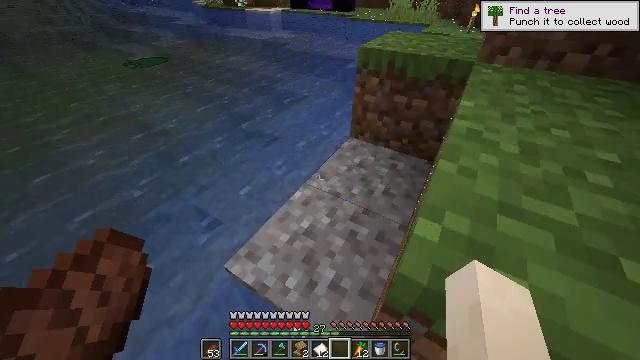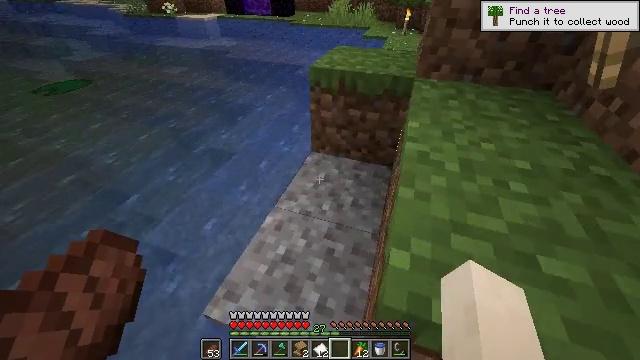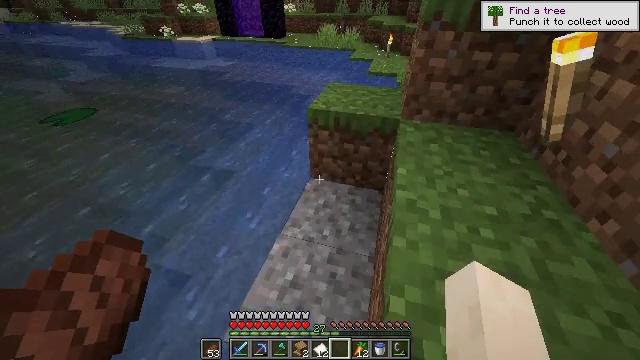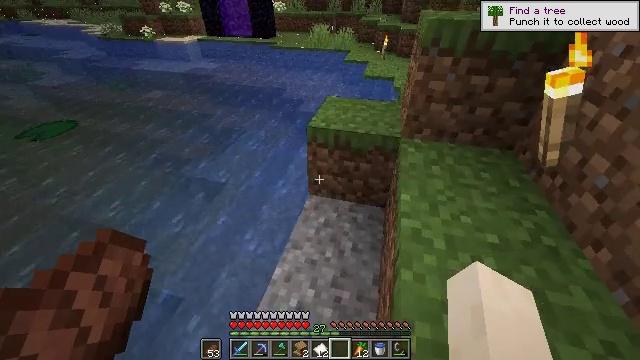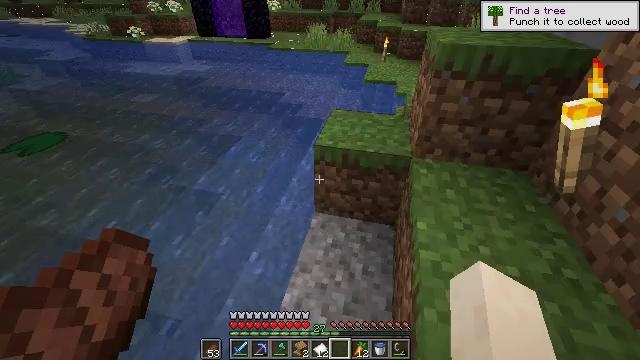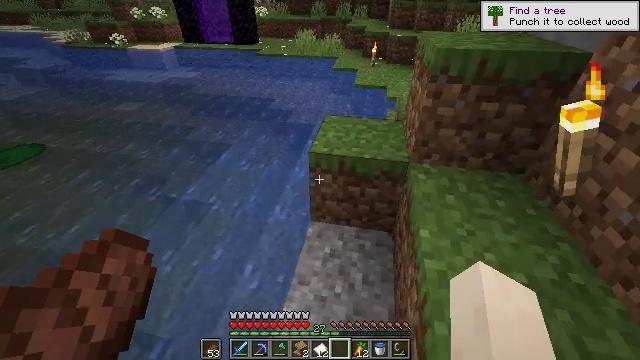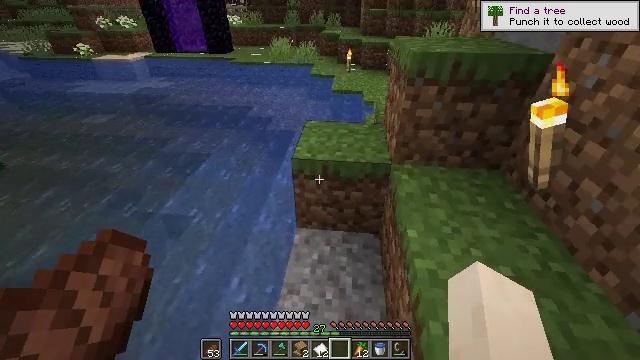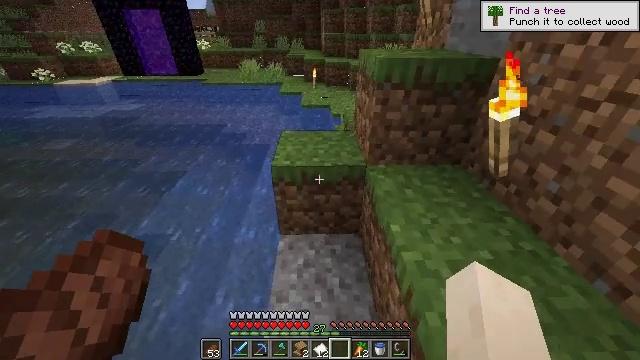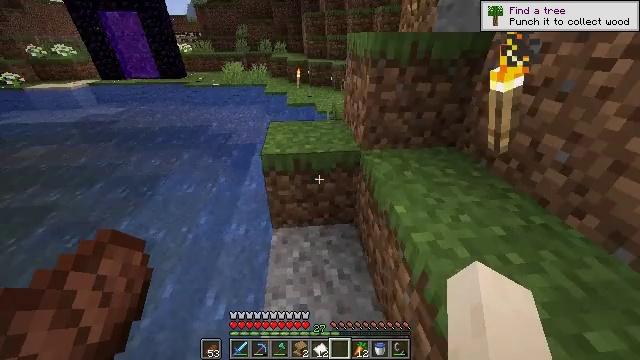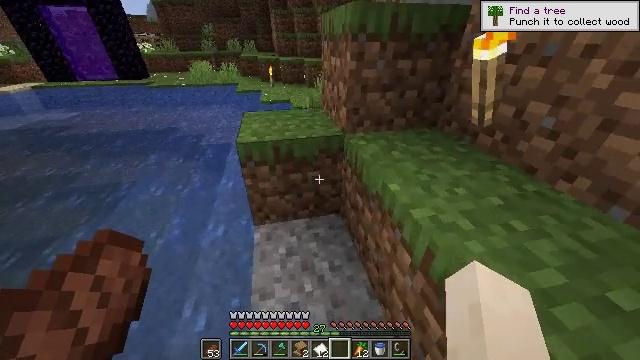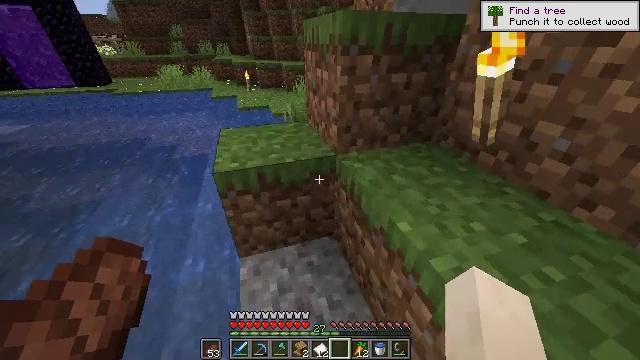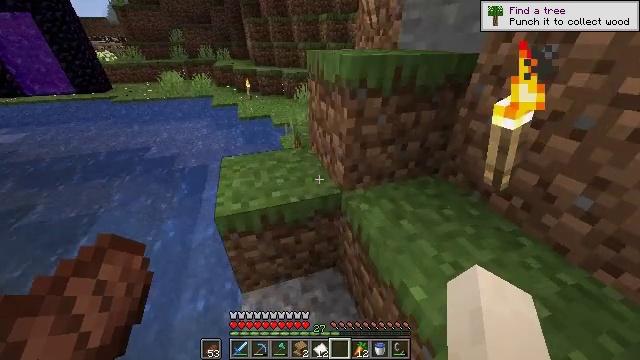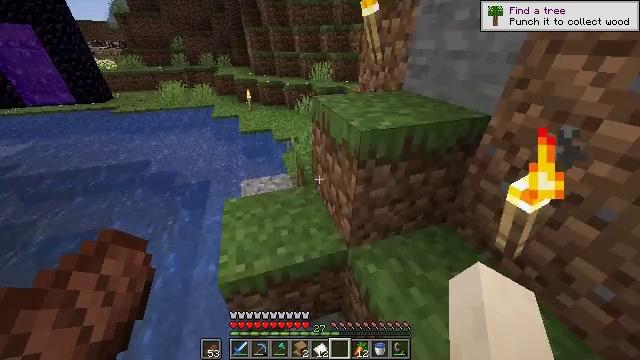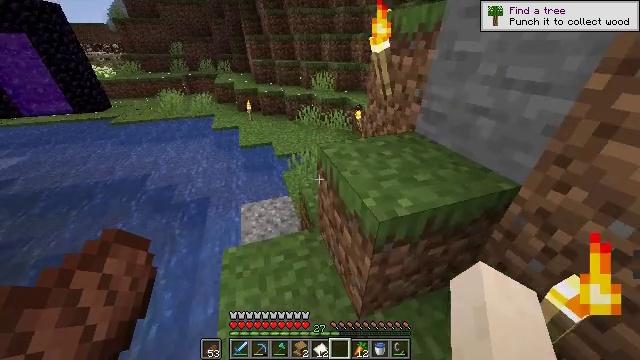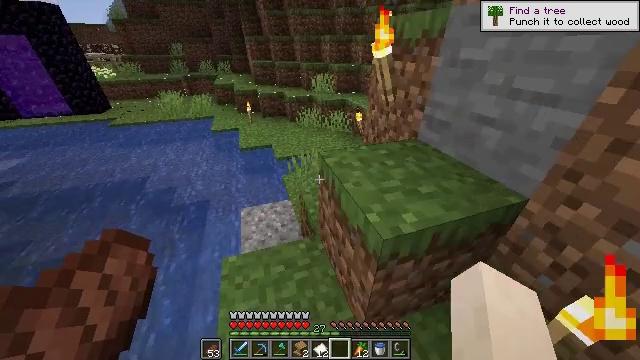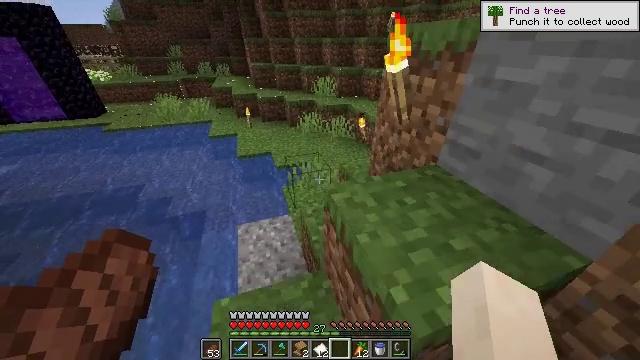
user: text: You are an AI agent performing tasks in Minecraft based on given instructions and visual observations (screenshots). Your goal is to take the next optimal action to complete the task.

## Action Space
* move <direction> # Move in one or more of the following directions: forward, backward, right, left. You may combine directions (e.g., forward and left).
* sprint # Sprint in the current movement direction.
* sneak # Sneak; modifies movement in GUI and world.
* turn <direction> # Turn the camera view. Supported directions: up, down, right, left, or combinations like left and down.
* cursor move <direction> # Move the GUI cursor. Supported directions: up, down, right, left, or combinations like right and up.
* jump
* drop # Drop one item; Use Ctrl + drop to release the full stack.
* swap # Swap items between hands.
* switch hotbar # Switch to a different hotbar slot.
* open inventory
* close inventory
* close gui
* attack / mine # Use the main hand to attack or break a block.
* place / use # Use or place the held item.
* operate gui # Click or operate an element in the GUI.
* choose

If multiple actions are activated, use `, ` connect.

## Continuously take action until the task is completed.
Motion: motion action
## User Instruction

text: Gather melon for food.
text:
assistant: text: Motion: move forward, sprint, turn right and up, jump
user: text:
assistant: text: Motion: move forward, sprint, turn right and up, jump
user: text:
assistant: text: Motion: move forward, sprint, turn right, jump
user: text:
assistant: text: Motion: move forward, sprint, turn right, jump
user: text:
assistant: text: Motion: move forward, sprint, turn right and up, jump
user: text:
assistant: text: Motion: move forward, sprint, turn right and up, jump
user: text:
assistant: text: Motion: move forward, sprint, turn right and up, jump
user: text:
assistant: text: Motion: move forward, sprint, turn right, jump
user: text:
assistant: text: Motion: move forward, sprint, turn right, jump
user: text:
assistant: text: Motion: move forward, sprint, turn right, jump
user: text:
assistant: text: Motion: move forward, sprint, jump
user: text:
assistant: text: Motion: move forward, sprint, jump
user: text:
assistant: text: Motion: move forward, sprint, jump
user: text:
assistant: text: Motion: move forward, sprint, jump
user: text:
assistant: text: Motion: move forward, sprint, jump
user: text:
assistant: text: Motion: move forward, sprint, jump
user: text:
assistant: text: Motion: move forward, sprint, jump
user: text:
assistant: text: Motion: move forward, sprint, jump
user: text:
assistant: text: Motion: move forward, sprint, jump
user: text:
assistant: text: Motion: move forward, sprint, jump
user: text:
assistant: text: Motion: move forward, sprint, jump
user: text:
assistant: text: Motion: move forward, sprint, jump
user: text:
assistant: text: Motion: move forward, sprint, turn right, jump
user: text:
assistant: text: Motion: move forward and move right, sprint, jump
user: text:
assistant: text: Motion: move forward and move right, sprint, jump
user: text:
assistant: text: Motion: move forward and move right, sprint, jump
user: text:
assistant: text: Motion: move forward and move right, sprint, jump
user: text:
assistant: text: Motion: move forward, sprint, turn right and up, jump
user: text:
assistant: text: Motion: move forward, sprint, turn right and up, jump
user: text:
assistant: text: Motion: move forward, sprint, turn right, jump